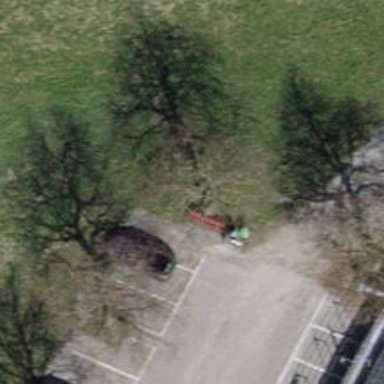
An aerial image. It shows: Bench for seating.